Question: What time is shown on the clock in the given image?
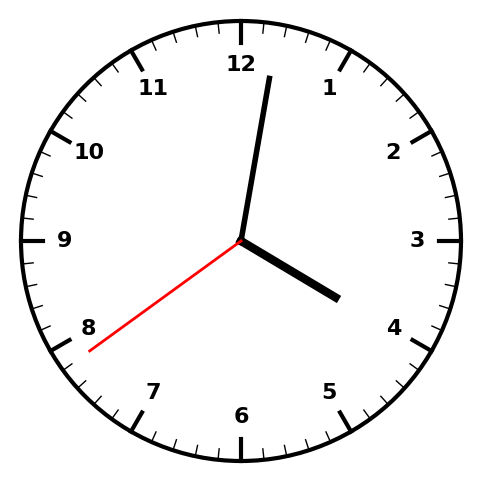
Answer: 04:01:39